Field crop: tomato
Growth stage: 2
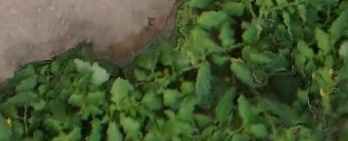
Species: tomato